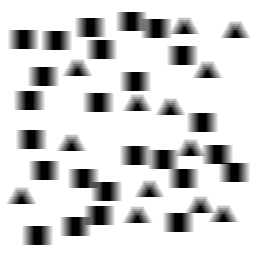
Squares: 25
Triangles: 13
Stars: 0
Total shapes: 38